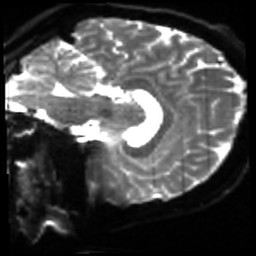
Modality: sbref
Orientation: sagittal
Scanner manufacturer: siemens
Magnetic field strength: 3 T
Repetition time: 4 s
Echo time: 0.0594 s